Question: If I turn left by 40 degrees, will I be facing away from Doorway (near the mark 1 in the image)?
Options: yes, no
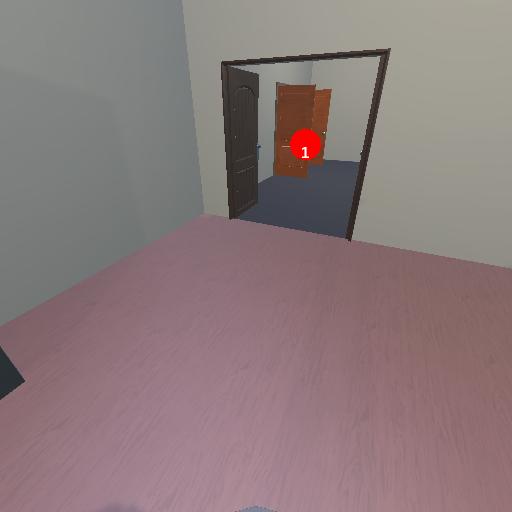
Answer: yes